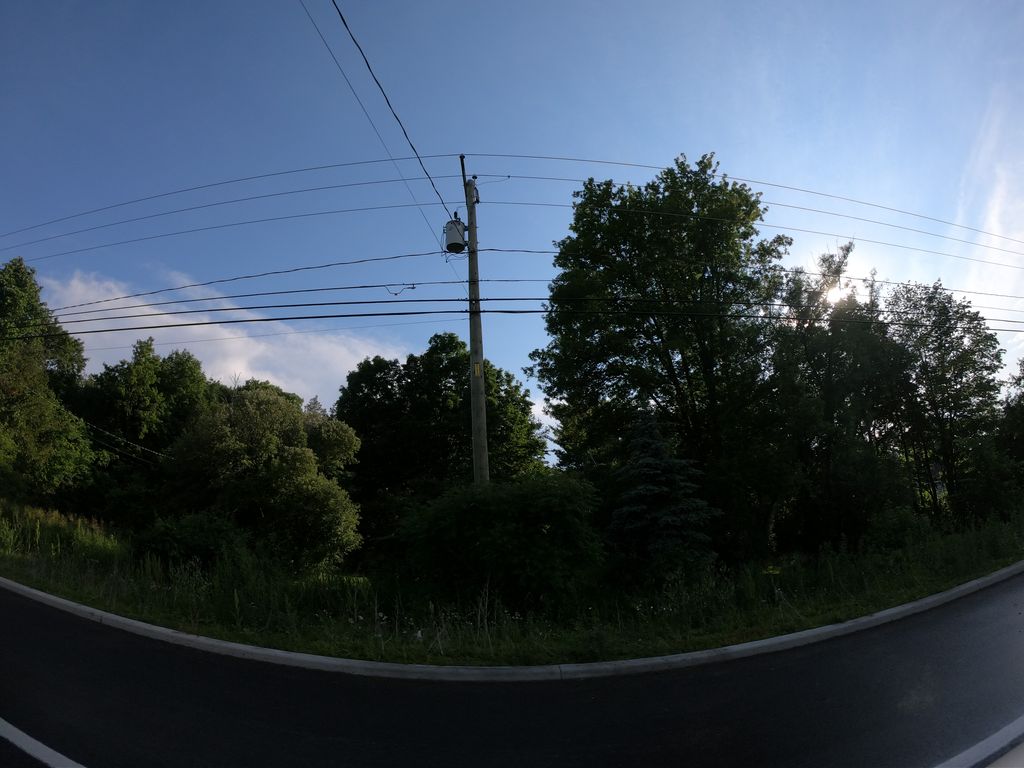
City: ottawa-gatineau